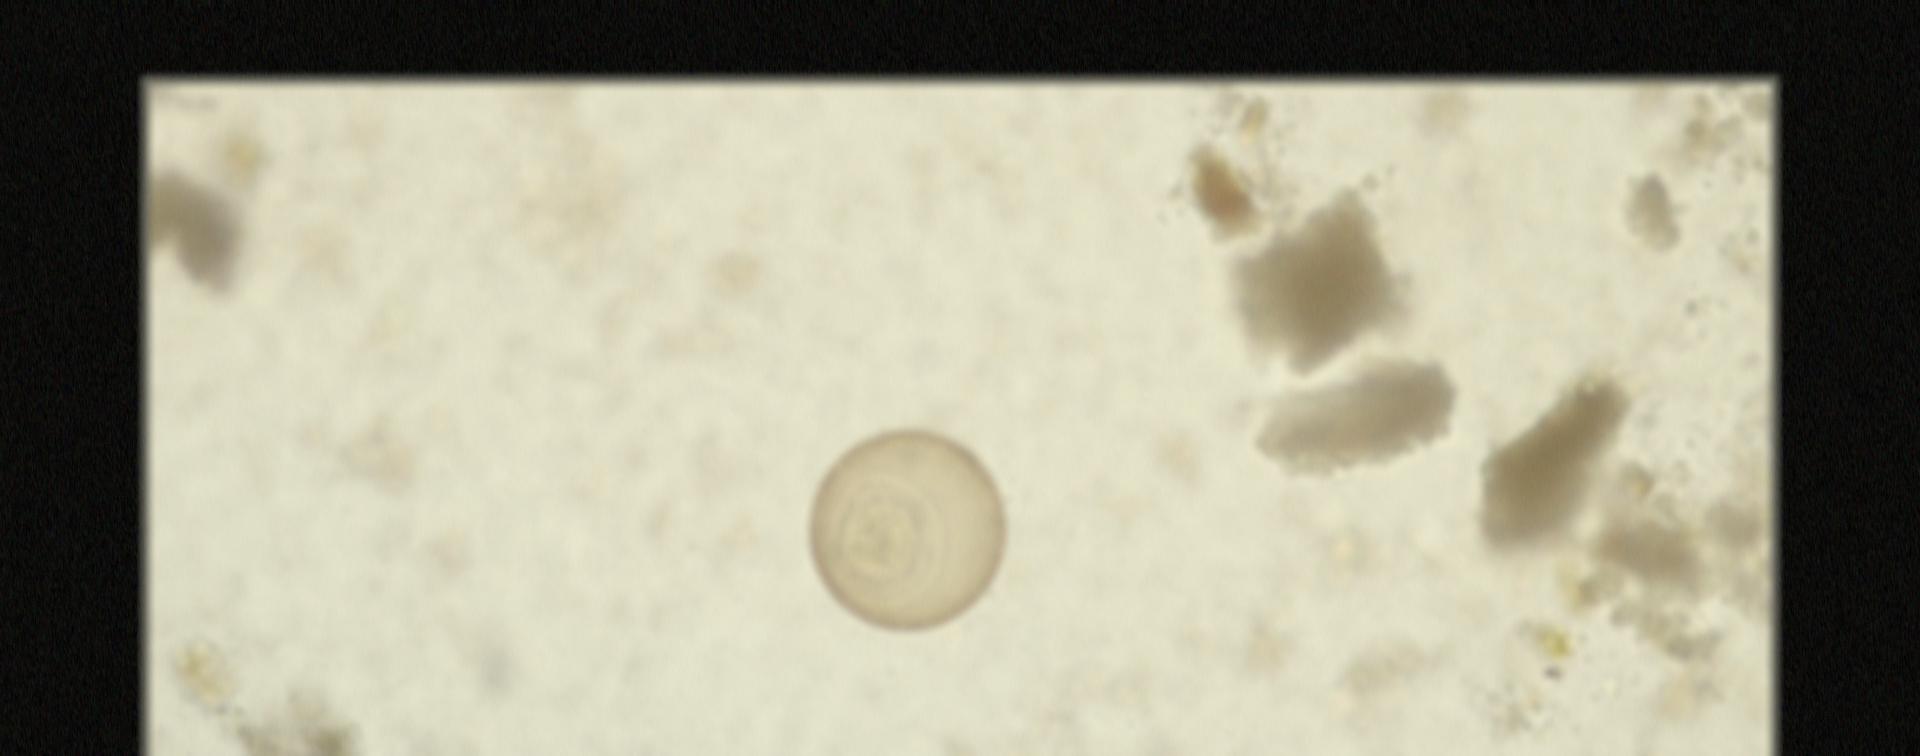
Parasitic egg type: Hymenolepis diminuta